Question: I have a script I compiled (shown below) to create a plot of all the 17 Height Columns I wanted, but I am getting an error when I run it. I created the columns in excel, and then copied and pasted into the script. Is there an error with the way I created the columns?
'''
df <- read.table(text = "Height Height Height Height Height Height Height Height Height Height Height Height Height Height Height Height Height
<PHONE> 3077 4299 5704 7361 9388 10610 12051 13855 16354 18549 20643 23860 26471 31004
<PHONE> 3096 4325 5733 7388 9404 10616 12051 13853 16352 18552 20649 23891 26504 31055
<PHONE> 3112 4342 5753 7409 9425 10638 12072 13874 16374 18572 20670 23896 26505 31050
<PHONE> 3136 4369 5779 7435 9449 10661 12096 13903 16418 18624 20710 23916 26511 31048
<PHONE> 3143 4390 5815 7489 9527 10751 12191 13984 16451 18613 20677 23871 26462 30989
<PHONE> 3101 4327 5730 7380 9392 10604 12037 13843 16361 18572 20672 23897 26499 31031
<PHONE> 3119 4355 5772 7439 9469 10689 12123 13914 16396 18581 20670 23901 26528 31097
<PHONE> 3127 4365 5783 7448 9474 10693 12136 13949 16449 18638 20723 23943 26548 31086
<PHONE> 3108 4345 5759 7423 9450 10672 12116 13925 16419 18605 20684 23886 26477 30989
<PHONE> 3122 4355 5763 7418 9432 10645 12081 13886 16385 18565 20640 23838 26428 30926
<PHONE> 3085 4315 5725 7384 9406 10624 12064 13871 16379 18581 20676 23894 26486 30983
<PHONE> 3124 4369 5793 7467 9502 10720 12150 13940 16422 18598 20678 23895 26501 31041
<PHONE> 3098 4327 5736 7394 9417 10637 12081 13891 16396 18590 20674 23883 26479 31005
<PHONE> 3097 4329 5742 7405 9432 10653 12095 13900 16391 18571 20654 23873 26482 30989
<PHONE> 3093 4320 5727 7385 9406 10623 12064 13882 16404 18609 20703 23918 26515 31012
<PHONE> 3143 4388 5810 7482 9516 10737 12173 13965 16423 18583 20649 23847 26450 30973
<PHONE> 3081 4306 5708 7356 9361 10573 12013 13830 16340 18542 20633 23850 26457 30975
<PHONE> 3131 4374 5795 7468 9504 10726 12163 13960 16437 18613 20686 23886 26482 30989
<PHONE> 3103 4333 5737 7387 9395 10604 12034 13837 16343 18538 20619 23819 26429 30977
<PHONE> 3133 4378 5804 7480 9520 10748 12194 13997 16471 18629 20689 23864 26431 30888
<PHONE> 3068 4293 5694 7341 9348 10562 12006 13831 16356 18563 20654 23861 26460 30964
<PHONE> 3101 4334 5748 7413 9440 10659 12100 13917 16422 18614 20701 23916 26491 30963
<PHONE> 3104 4336 5746 7401 9414 10625 12058 13863 16377 18577 20661 23860 26453 30967
<PHONE> 3095 4323 5732 7391 9414 10635 12089 13920 16423 18603 20681 23881 26450 30915
<PHONE> 3133 4368 5784 7448 9474 10693 12131 13933 16424 18607 20684 23878 26465 30964
<PHONE> 3089 4318 5729 7387 9410 10629 12070 13881 16389 18582 20665 23872 26466 30972
<PHONE> 3109 4338 5746 7406 9431 10652 12098 13910 16414 18609 20692 23877 26449 30943
<PHONE> 3117 4353 5767 7430 9455 10675 12113 13913 16408 18596 20680 23876 26452 30938
<PHONE> 3114 4348 5760 7421 9447 10667 12106 13911 16399 18571 20634 23828 26427 30943
<PHONE> 3108 4340 5753 7412 9426 10642 12082 13895 16399 18582 20659 23861 26450 30942", header = TRUE)
densities <- lapply(df, density)
plot(densities[[1]], main = "height")
plot(densities[[2]], col="red")
plot(densities[[3]], col="blue")
plot(densities[[4]], col = "green")
plot(densities[[5]], col="orange")
plot(densities[[6]], col="yellow")
plot(densities[[7]], col = "cyan")
plot(densities[[8]], col="khaki")
plot(densities[[9]], col="purple")
plot(densities[[10]], col = "brown")
plot(densities[[11]], col="olive")
plot(densities[[12]], col="royalblue")
plot(densities[[13]], col = "pink")
plot(densities[[14]], col="seagreen")
plot(densities[[15]], col="plum")
plot(densities[[16]], col = "tan")
plot(densities[[17]], col="black")
'''
shown below is the error

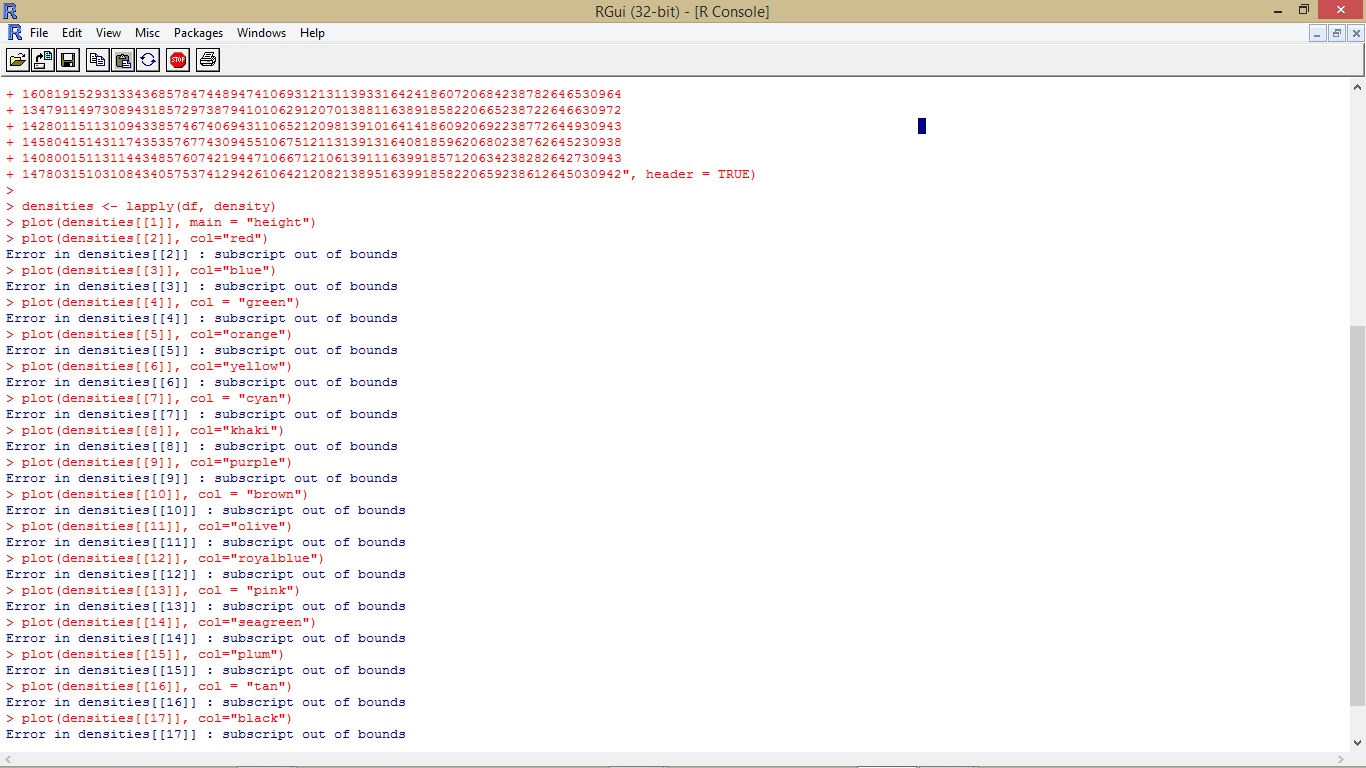
Answer: I have no problem running the code that you supplied, except that one of your color names doesn't work (Olive):
'''
> df <- read.table(text = "Height Height Height Height Height Height Height Height Height Height Height Height Height Height Height Height Height
+ <PHONE> 3077 4299 5704 7361 9388 10610 12051 13855 16354 18549 20643 23860 26471 31004
+ <PHONE> 3096 4325 5733 7388 9404 10616 12051 13853 16352 18552 20649 23891 26504 31055
+ <PHONE> 3112 4342 5753 7409 9425 10638 12072 13874 16374 18572 20670 23896 26505 31050
+ <PHONE> 3136 4369 5779 7435 9449 10661 12096 13903 16418 18624 20710 23916 26511 31048
+ <PHONE> 3143 4390 5815 7489 9527 10751 12191 13984 16451 18613 20677 23871 26462 30989
+ <PHONE> 3101 4327 5730 7380 9392 10604 12037 13843 16361 18572 20672 23897 26499 31031
+ <PHONE> 3119 4355 5772 7439 9469 10689 12123 13914 16396 18581 20670 23901 26528 31097
+ <PHONE> 3127 4365 5783 7448 9474 10693 12136 13949 16449 18638 20723 23943 26548 31086
+ <PHONE> 3108 4345 5759 7423 9450 10672 12116 13925 16419 18605 20684 23886 26477 30989
+ <PHONE> 3122 4355 5763 7418 9432 10645 12081 13886 16385 18565 20640 23838 26428 30926
+ <PHONE> 3085 4315 5725 7384 9406 10624 12064 13871 16379 18581 20676 23894 26486 30983
+ <PHONE> 3124 4369 5793 7467 9502 10720 12150 13940 16422 18598 20678 23895 26501 31041
+ <PHONE> 3098 4327 5736 7394 9417 10637 12081 13891 16396 18590 20674 23883 26479 31005
+ <PHONE> 3097 4329 5742 7405 9432 10653 12095 13900 16391 18571 20654 23873 26482 30989
+ <PHONE> 3093 4320 5727 7385 9406 10623 12064 13882 16404 18609 20703 23918 26515 31012
+ <PHONE> 3143 4388 5810 7482 9516 10737 12173 13965 16423 18583 20649 23847 26450 30973
+ <PHONE> 3081 4306 5708 7356 9361 10573 12013 13830 16340 18542 20633 23850 26457 30975
+ <PHONE> 3131 4374 5795 7468 9504 10726 12163 13960 16437 18613 20686 23886 26482 30989
+ <PHONE> 3103 4333 5737 7387 9395 10604 12034 13837 16343 18538 20619 23819 26429 30977
+ <PHONE> 3133 4378 5804 7480 9520 10748 12194 13997 16471 18629 20689 23864 26431 30888
+ <PHONE> 3068 4293 5694 7341 9348 10562 12006 13831 16356 18563 20654 23861 26460 30964
+ <PHONE> 3101 4334 5748 7413 9440 10659 12100 13917 16422 18614 20701 23916 26491 30963
+ <PHONE> 3104 4336 5746 7401 9414 10625 12058 13863 16377 18577 20661 23860 26453 30967
+ <PHONE> 3095 4323 5732 7391 9414 10635 12089 13920 16423 18603 20681 23881 26450 30915
+ <PHONE> 3133 4368 5784 7448 9474 10693 12131 13933 16424 18607 20684 23878 26465 30964
+ <PHONE> 3089 4318 5729 7387 9410 10629 12070 13881 16389 18582 20665 23872 26466 30972
+ <PHONE> 3109 4338 5746 7406 9431 10652 12098 13910 16414 18609 20692 23877 26449 30943
+ <PHONE> 3117 4353 5767 7430 9455 10675 12113 13913 16408 18596 20680 23876 26452 30938
+ <PHONE> 3114 4348 5760 7421 9447 10667 12106 13911 16399 18571 20634 23828 26427 30943
+ <PHONE> 3108 4340 5753 7412 9426 10642 12082 13895 16399 18582 20659 23861 26450 30942", header = TRUE)
> head(df)
Height Height.1 Height.2 Height.3 Height.4 Height.5 Height.6 Height.7 Height.8 Height.9 Height.10 Height.11 Height.12 Height.13 Height.14 Height.15 Height.16
1 147 800 1500 3077 4299 5704 7361 9388 10610 12051 13855 16354 18549 20643 23860 26471 31004
2 141 797 1503 3096 4325 5733 7388 9404 10616 12051 13853 16352 18552 20649 23891 26504 31055
3 148 806 1515 3112 4342 5753 7409 9425 10638 12072 13874 16374 18572 20670 23896 26505 31050
4 145 808 1525 3136 4369 5779 7435 9449 10661 12096 13903 16418 18624 20710 23916 26511 31048
5 146 807 1523 3143 4390 5815 7489 9527 10751 12191 13984 16451 18613 20677 23871 26462 30989
6 151 807 1512 3101 4327 5730 7380 9392 10604 12037 13843 16361 18572 20672 23897 26499 31031
> densities <- lapply(df, density)
> densities
$Height
Call:
density.default(x = X[[1L]])
Data: X[[1L]] (30 obs.); Bandwidth 'bw' = 2.892
x y
Min. :106.3 Min. :5.163e-05
1st Qu.:121.9 1st Qu.:2.766e-03
Median :137.5 Median :6.527e-03
Mean :137.5 Mean :1.602e-02
3rd Qu.:153.1 3rd Qu.:2.525e-02
Max. :168.7 Max. :5.634e-02
$Height.1
Call:
density.default(x = X[[2L]])
Data: X[[2L]] (30 obs.); Bandwidth 'bw' = 2.636
x y
Min. :764.1 Min. :5.689e-05
1st Qu.:779.8 1st Qu.:3.005e-03
Median :795.5 Median :6.958e-03
Mean :795.5 Mean :1.590e-02
3rd Qu.:811.2 3rd Qu.:2.374e-02
Max. :826.9 Max. :5.675e-02
$Height.2
Call:
density.default(x = X[[3L]])
Data: X[[3L]] (30 obs.); Bandwidth 'bw' = 4.337
x y
Min. :1466 Min. :3.442e-05
1st Qu.:1485 1st Qu.:2.819e-03
Median :1504 Median :8.363e-03
Mean :1504 Mean :1.314e-02
3rd Qu.:1523 3rd Qu.:2.503e-02
Max. :1542 Max. :3.410e-02
$Height.3
Call:
density.default(x = X[[4L]])
Data: X[[4L]] (30 obs.); Bandwidth 'bw' = 8.932
x y
Min. :3041 Min. :1.732e-05
1st Qu.:3073 1st Qu.:1.288e-03
Median :3106 Median :6.945e-03
Mean :3106 Mean :7.768e-03
3rd Qu.:3138 3rd Qu.:1.352e-02
Max. :3170 Max. :1.833e-02
$Height.4
Call:
density.default(x = X[[5L]])
Data: X[[5L]] (30 obs.); Bandwidth 'bw' = 11.58
x y
Min. :4258 Min. :1.555e-05
1st Qu.:4300 1st Qu.:1.030e-03
Median :4342 Median :5.304e-03
Mean :4342 Mean :6.000e-03
3rd Qu.:4383 3rd Qu.:1.027e-02
Max. :4425 Max. :1.446e-02
$Height.5
Call:
density.default(x = X[[6L]])
Data: X[[6L]] (30 obs.); Bandwidth 'bw' = 14.26
x y
Min. :5651 Min. :1.181e-05
1st Qu.:5703 1st Qu.:8.090e-04
Median :5754 Median :4.250e-03
Mean :5754 Mean :4.835e-03
3rd Qu.:5806 3rd Qu.:8.152e-03
Max. :5858 Max. :1.210e-02
$Height.6
Call:
density.default(x = X[[7L]])
Data: X[[7L]] (30 obs.); Bandwidth 'bw' = 17.26
x y
Min. :7289 Min. :9.247e-06
1st Qu.:7352 1st Qu.:6.671e-04
Median :7415 Median :3.541e-03
Mean :7415 Mean :3.970e-03
3rd Qu.:7478 3rd Qu.:6.597e-03
Max. :7541 Max. :1.028e-02
$Height.7
Call:
density.default(x = X[[8L]])
Data: X[[8L]] (30 obs.); Bandwidth 'bw' = 19.9
x y
Min. :9288 Min. :8.371e-06
1st Qu.:9363 1st Qu.:6.267e-04
Median :9438 Median :2.951e-03
Mean :9438 Mean :3.348e-03
3rd Qu.:9512 3rd Qu.:5.425e-03
Max. :9587 Max. :9.110e-03
$Height.8
Call:
density.default(x = X[[9L]])
Data: X[[9L]] (30 obs.); Bandwidth 'bw' = 20.84
x y
Min. :10499 Min. :8.462e-06
1st Qu.:10578 1st Qu.:6.410e-04
Median :10656 Median :2.767e-03
Mean :10656 Mean :3.181e-03
3rd Qu.:10735 3rd Qu.:5.180e-03
Max. :10814 Max. :8.568e-03
$Height.9
Call:
density.default(x = X[[10L]])
Data: X[[10L]] (30 obs.); Bandwidth 'bw' = 19.48
x y
Min. :11948 Min. :1.019e-05
1st Qu.:12024 1st Qu.:7.631e-04
Median :12100 Median :2.711e-03
Mean :12100 Mean :3.277e-03
3rd Qu.:12176 3rd Qu.:5.453e-03
Max. :12252 Max. :8.338e-03
$Height.10
Call:
density.default(x = X[[11L]])
Data: X[[11L]] (30 obs.); Bandwidth 'bw' = 17.69
x y
Min. :13777 Min. :9.179e-06
1st Qu.:13845 1st Qu.:8.426e-04
Median :13914 Median :3.204e-03
Mean :13914 Mean :3.657e-03
3rd Qu.:13982 3rd Qu.:6.143e-03
Max. :14050 Max. :8.714e-03
$Height.11
Call:
density.default(x = X[[12L]])
Data: X[[12L]] (30 obs.); Bandwidth 'bw' = 15.09
x y
Min. :16295 Min. :1.002e-05
1st Qu.:16350 1st Qu.:7.212e-04
Median :16406 Median :3.833e-03
Mean :16406 Mean :4.509e-03
3rd Qu.:16461 3rd Qu.:7.778e-03
Max. :16516 Max. :1.107e-02
$Height.12
Call:
density.default(x = X[[13L]])
Data: X[[13L]] (30 obs.); Bandwidth 'bw' = 11.76
x y
Min. :18503 Min. :1.383e-05
1st Qu.:18545 1st Qu.:9.345e-04
Median :18588 Median :5.071e-03
Mean :18588 Mean :5.856e-03
3rd Qu.:18631 3rd Qu.:1.130e-02
Max. :18673 Max. :1.331e-02
$Height.13
Call:
density.default(x = X[[14L]])
Data: X[[14L]] (30 obs.); Bandwidth 'bw' = 10.21
x y
Min. :20588 Min. :<PHONE>
1st Qu.:20630 1st Qu.:<PHONE>
Median :20671 Median :<PHONE>
Mean :20671 Mean :<PHONE>
3rd Qu.:20712 3rd Qu.:<PHONE>
Max. :20754 Max. :<PHONE>
$Height.14
Call:
density.default(x = X[[15L]])
Data: X[[15L]] (30 obs.); Bandwidth 'bw' = 11.48
x y
Min. :23785 Min. :1.303e-05
1st Qu.:23833 1st Qu.:9.047e-04
Median :23881 Median :3.397e-03
Mean :23881 Mean :5.179e-03
3rd Qu.:23929 3rd Qu.:9.035e-03
Max. :23977 Max. :1.482e-02
$Height.15
Call:
density.default(x = X[[16L]])
Data: X[[16L]] (30 obs.); Bandwidth 'bw' = 14.04
x y
Min. :26385 Min. :<PHONE>
1st Qu.:26436 1st Qu.:<PHONE>
Median :26488 Median :<PHONE>
Mean :26488 Mean :<PHONE>
3rd Qu.:26539 3rd Qu.:<PHONE>
Max. :26590 Max. :<PHONE>
$Height.16
Call:
density.default(x = X[[17L]])
Data: X[[17L]] (30 obs.); Bandwidth 'bw' = 15.99
x y
Min. :30840 Min. :9.374e-06
1st Qu.:30916 1st Qu.:8.649e-04
Median :30993 Median :2.424e-03
Mean :30993 Mean :3.276e-03
3rd Qu.:31069 3rd Qu.:4.831e-03
Max. :31145 Max. :9.747e-03
> plot(densities[[1]], main = "height")
> plot(densities[[2]], col="red")
> plot(densities[[3]], col="blue")
> plot(densities[[4]], col = "green")
> plot(densities[[5]], col="orange")
> plot(densities[[6]], col="yellow")
> plot(densities[[7]], col = "cyan")
> plot(densities[[8]], col="khaki")
> plot(densities[[9]], col="purple")
> plot(densities[[10]], col = "brown")
> plot(densities[[11]], col="olive")
Error in plot.xy(xy, type, ...) : invalid color name 'olive'
> plot(densities[[12]], col="royalblue")
> plot(densities[[13]], col = "pink")
> plot(densities[[14]], col="seagreen")
> plot(densities[[15]], col="plum")
> plot(densities[[16]], col = "tan")
> plot(densities[[17]], col="black")
'''

Your lapply statement works for me but it looks like it had unexpected results for you. You should check
'''
class(densities)
'''
and
'''
head(densities)
'''
because the error message indicates that the object 'densities' does not have the expected dimensions in your case.